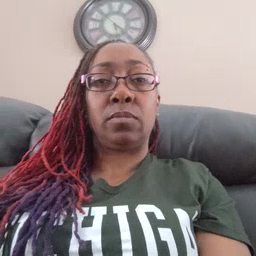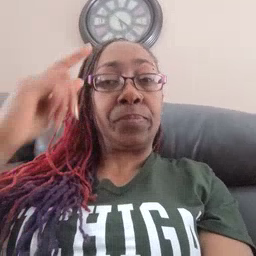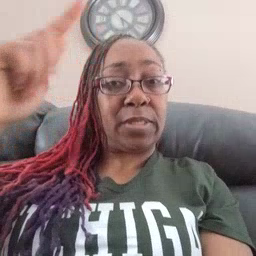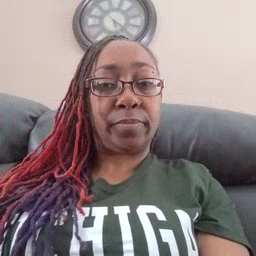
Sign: penny